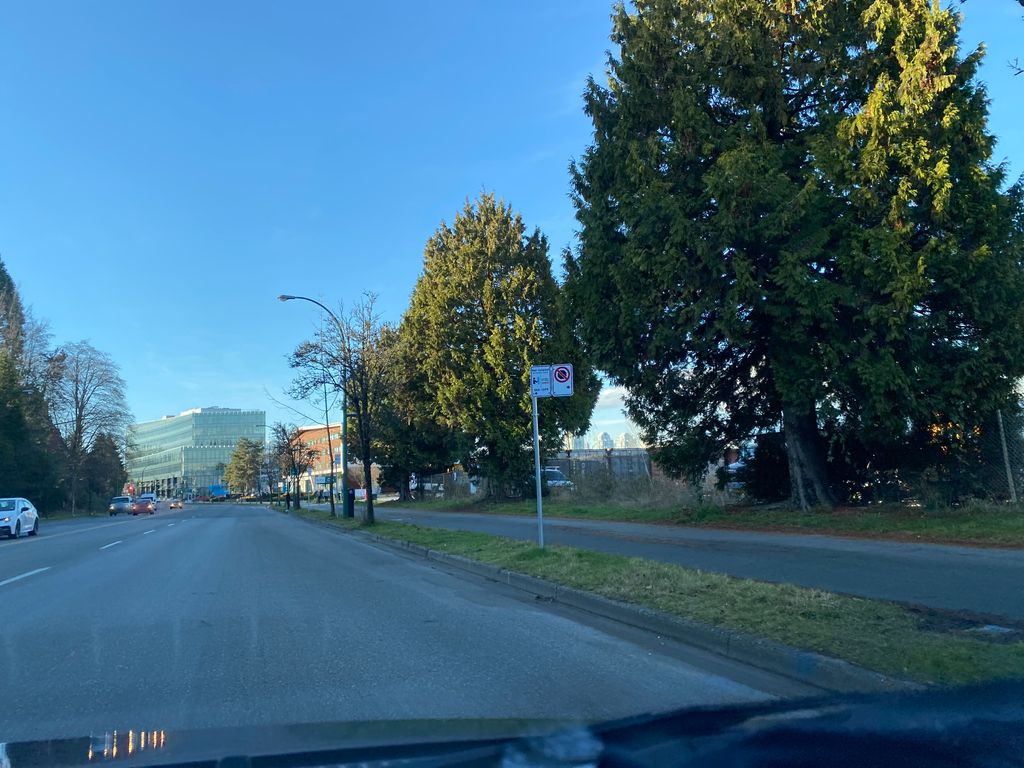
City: vancouver